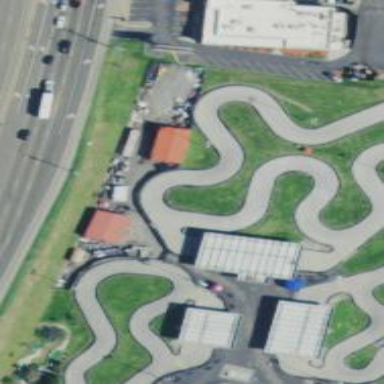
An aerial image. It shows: Karting raceway road for racing enthusiasts.